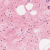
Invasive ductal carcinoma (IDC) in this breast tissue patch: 0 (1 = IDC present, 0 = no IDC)